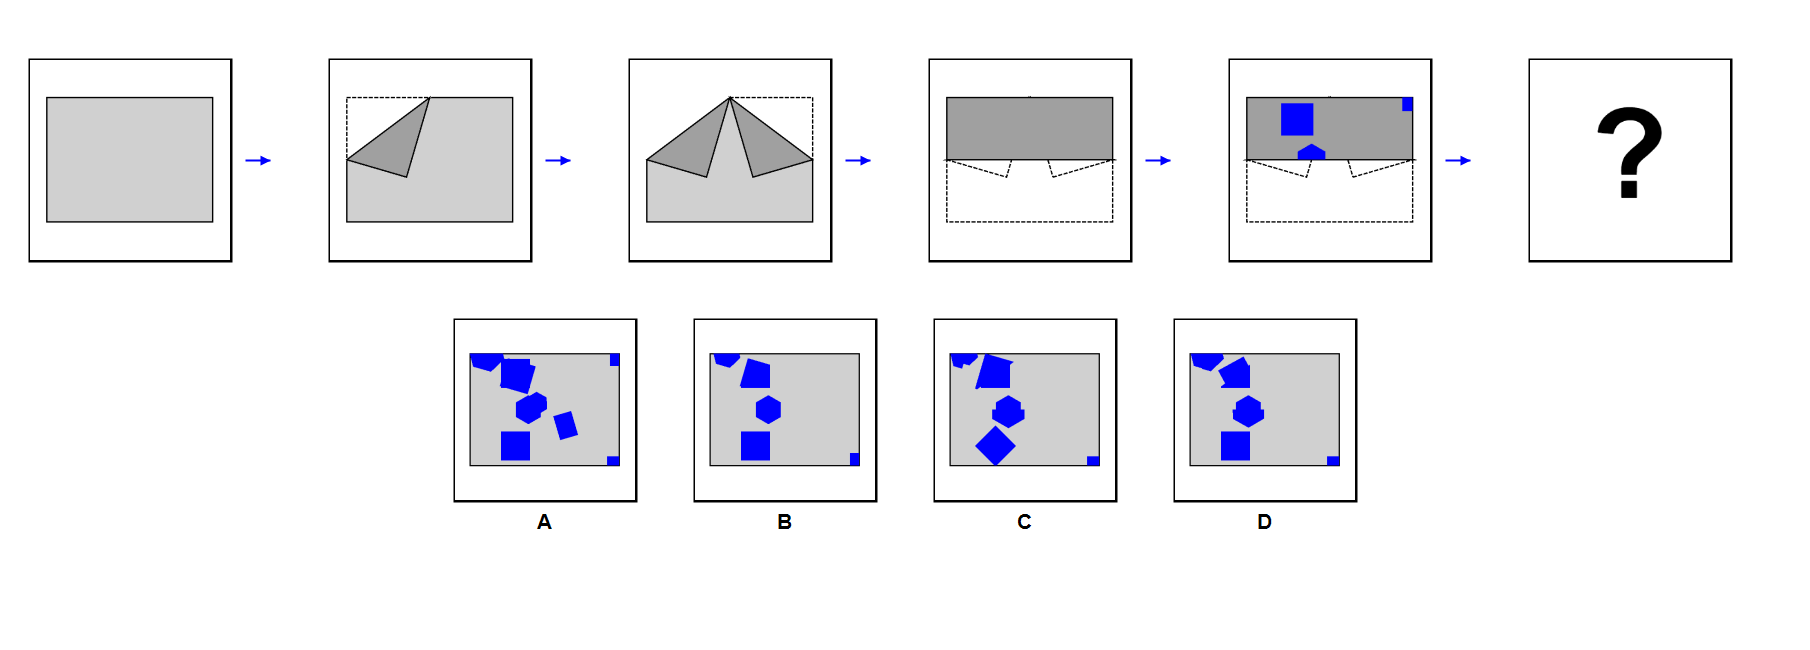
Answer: B